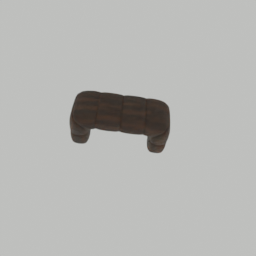
Label: furniture